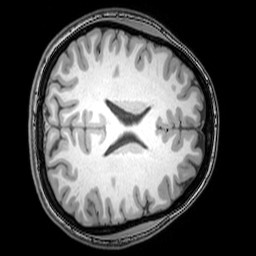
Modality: T1w
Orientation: axial
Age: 22
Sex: female
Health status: healthy
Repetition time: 0.081 s
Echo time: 0.037 s